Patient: sex F, age 69
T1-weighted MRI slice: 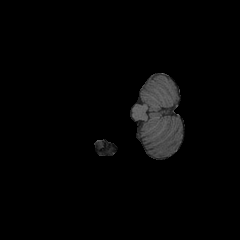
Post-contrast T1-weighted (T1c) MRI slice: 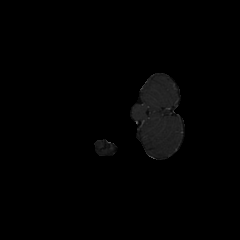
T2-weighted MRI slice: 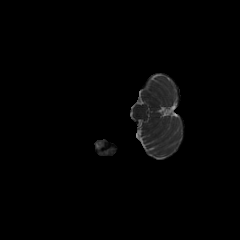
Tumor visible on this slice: no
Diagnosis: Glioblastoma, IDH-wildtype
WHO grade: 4